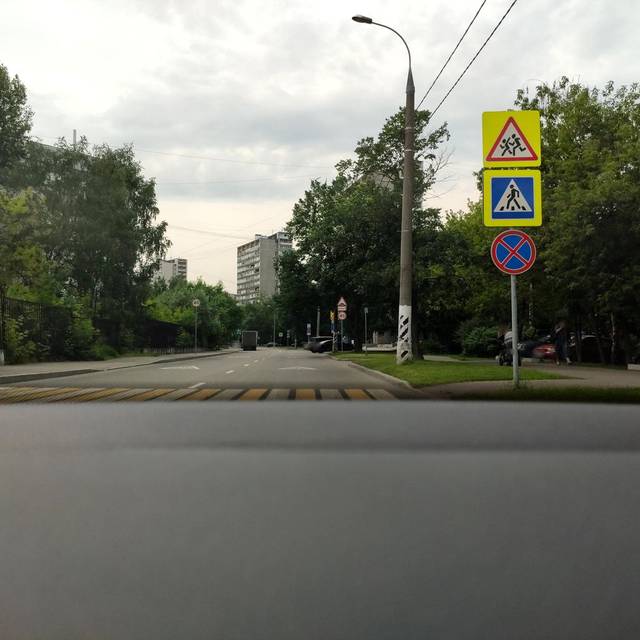
Region: Russia
Coordinates: 55.868, 37.608